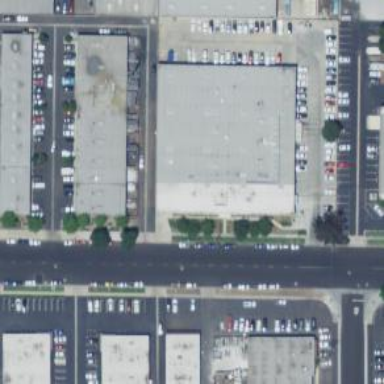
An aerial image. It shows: Commercial building.